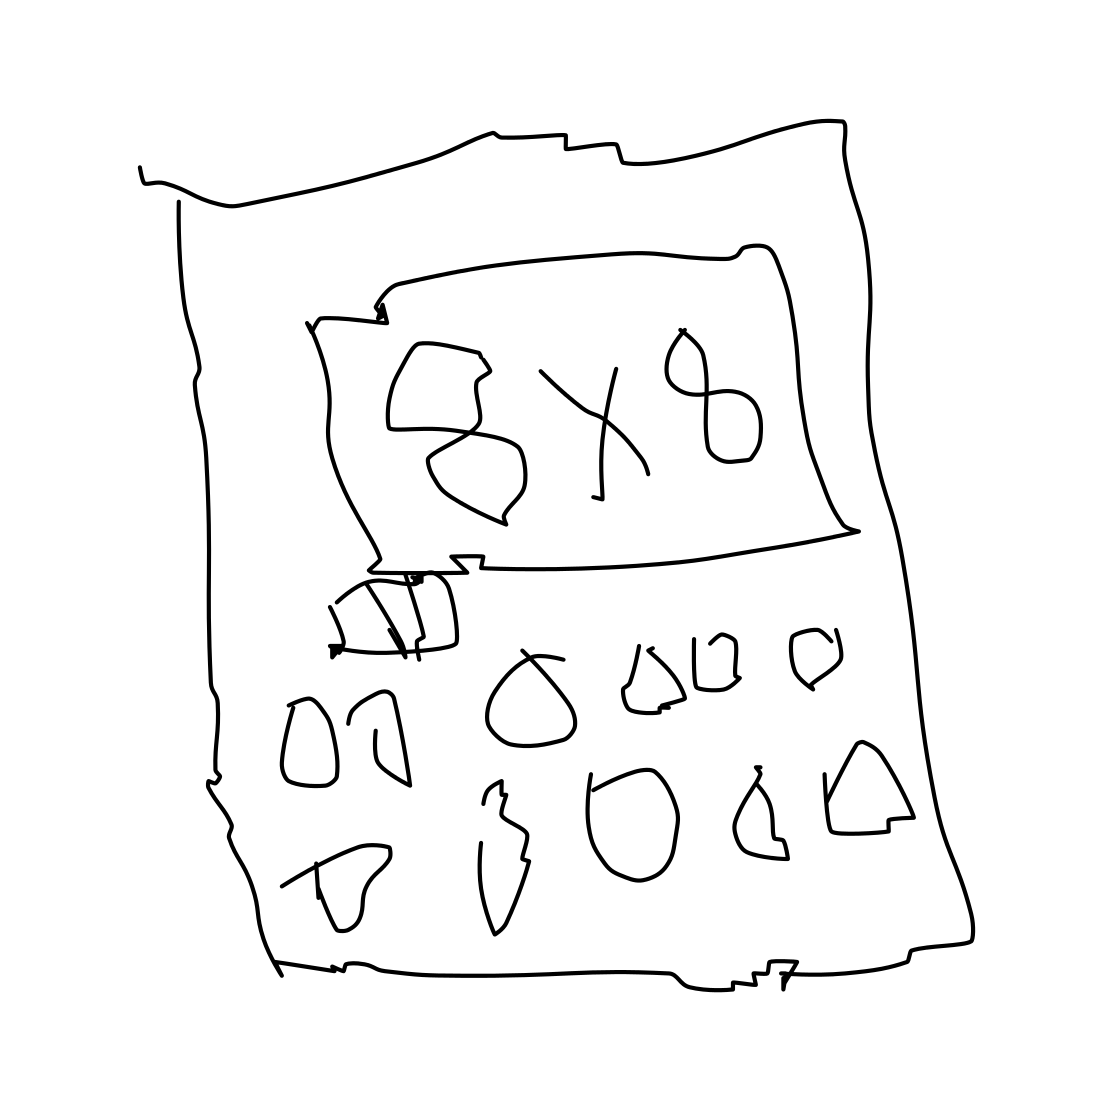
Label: calculator